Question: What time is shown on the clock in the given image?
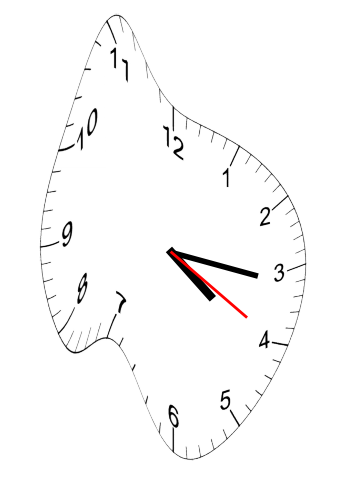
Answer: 04:16:20